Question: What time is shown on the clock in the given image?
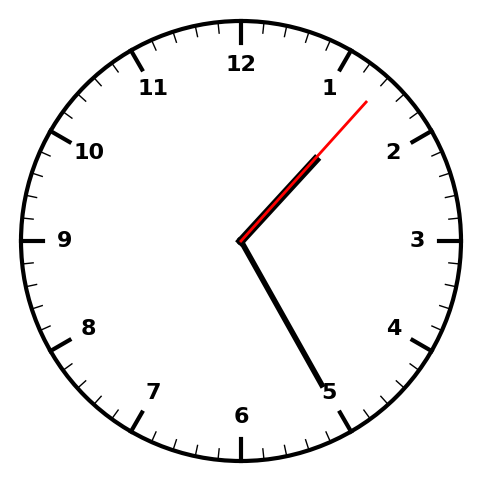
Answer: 01:25:07